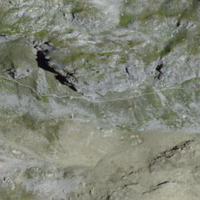
EUNIS habitat code: 31
Species observed at this site:
Saxifraga caesia
Campanula scheuchzeri
Leontopodium nivale